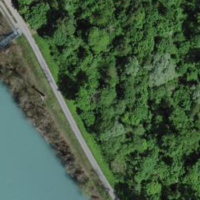
EUNIS habitat code: 44
Species observed at this site:
Medicago lupulina
Euphorbia cyparissias
Humulus lupulus